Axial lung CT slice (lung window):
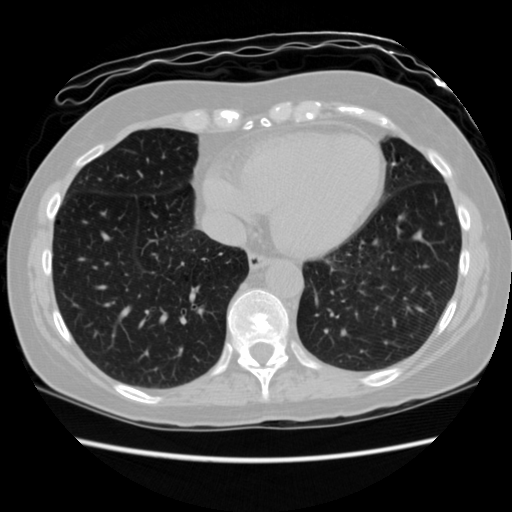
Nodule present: no